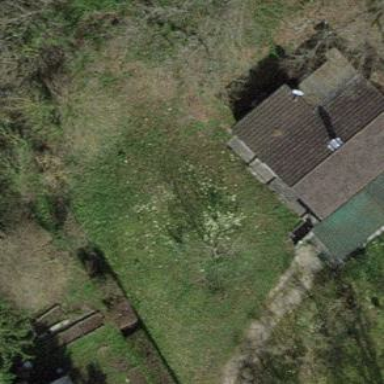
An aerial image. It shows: Shed building.